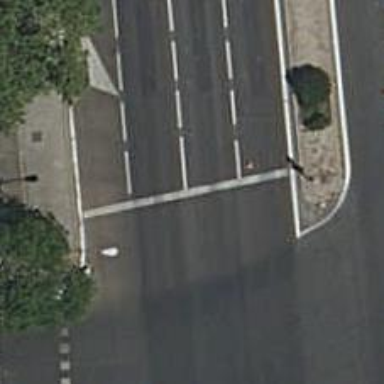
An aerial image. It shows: Road with traffic signals.